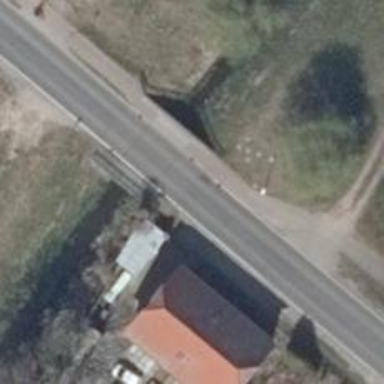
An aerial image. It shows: Tertiary road on asphalt surface crossing over bridge.